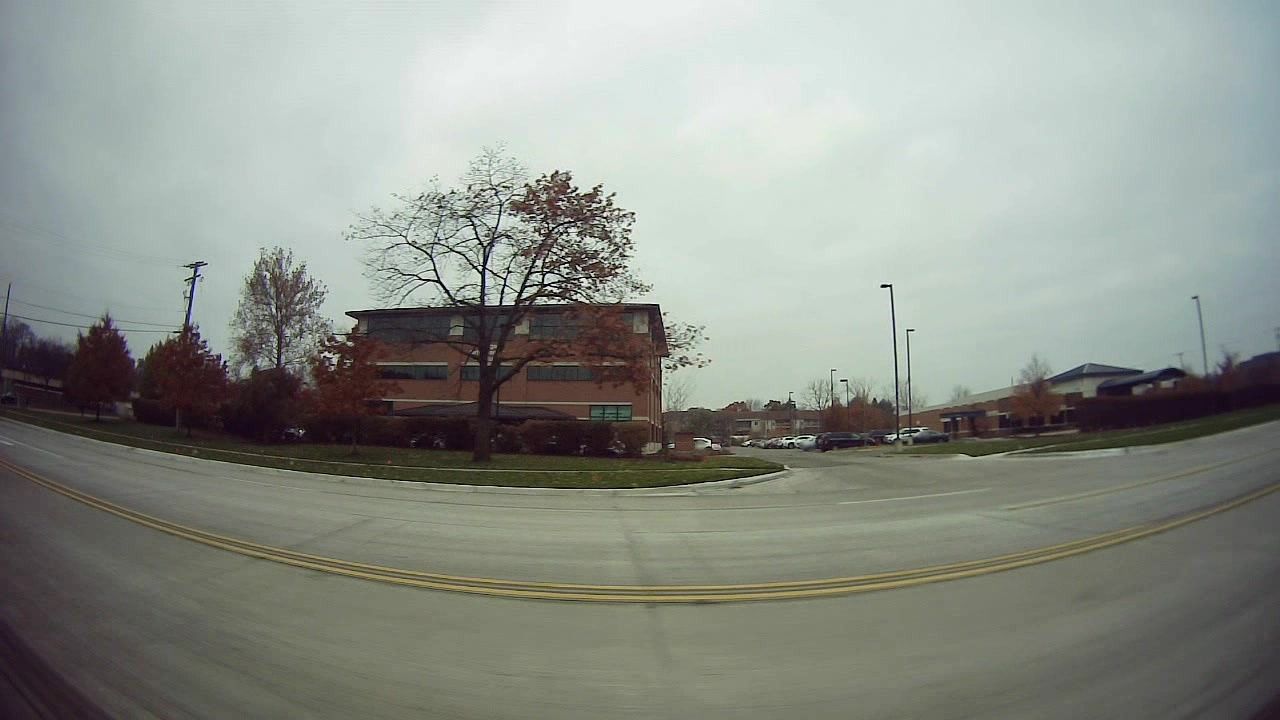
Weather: snowy
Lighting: day
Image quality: good
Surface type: driving surface
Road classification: secondary
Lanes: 5
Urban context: suburban or peri-urban
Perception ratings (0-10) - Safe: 2.4, Lively: 5.41, Beautiful: 6.17, Boring: 6.12, Depressing: 6.51, Wealthy: 1.52